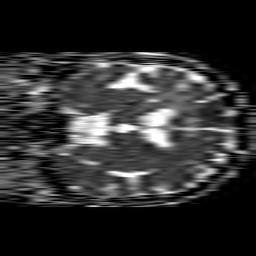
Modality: ADC
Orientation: coronal
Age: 56
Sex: female
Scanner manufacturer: philips
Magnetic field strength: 1.5 T
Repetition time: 4.6 s
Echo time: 0.08521 s